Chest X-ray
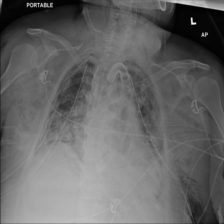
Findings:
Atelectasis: negative
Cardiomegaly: negative
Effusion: negative
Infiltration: positive
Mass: negative
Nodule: negative
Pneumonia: negative
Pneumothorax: negative
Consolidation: negative
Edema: negative
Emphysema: positive
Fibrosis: negative
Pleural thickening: negative
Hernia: negative